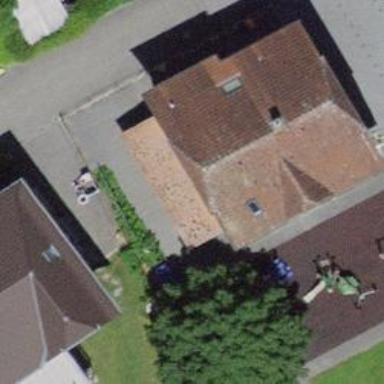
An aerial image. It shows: Kindergarten.